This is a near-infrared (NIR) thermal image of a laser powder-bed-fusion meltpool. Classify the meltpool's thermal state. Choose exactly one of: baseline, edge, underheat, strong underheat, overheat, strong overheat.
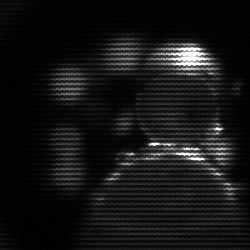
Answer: baseline